Aerial crown-view tile of a tropical tree (Barro Colorado Island, Panama), acquired 20240716:
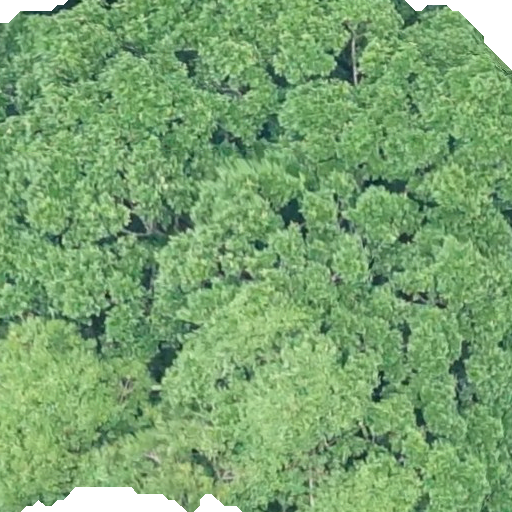
Species: Ficus insipida
GBIF accepted scientific name: Ficus insipida
Crown area: 549.575 m²